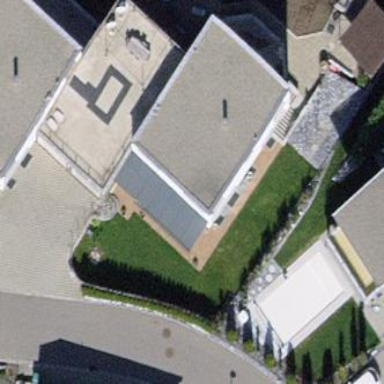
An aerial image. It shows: Group of garages.